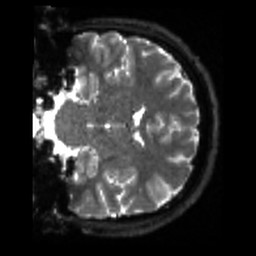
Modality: sbref
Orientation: coronal
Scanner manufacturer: siemens
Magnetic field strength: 3 T
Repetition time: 4 s
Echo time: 0.0594 s